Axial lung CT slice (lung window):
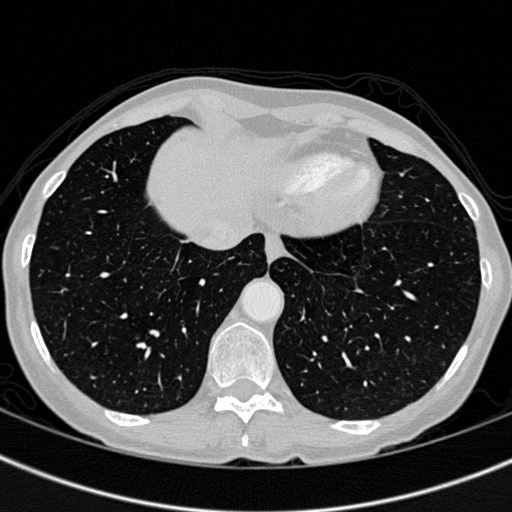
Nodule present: no